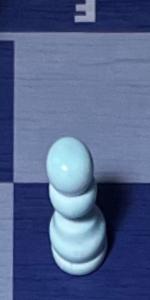
Label: Pawn_White